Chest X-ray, PA view. Patient: 77 years old, sex F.
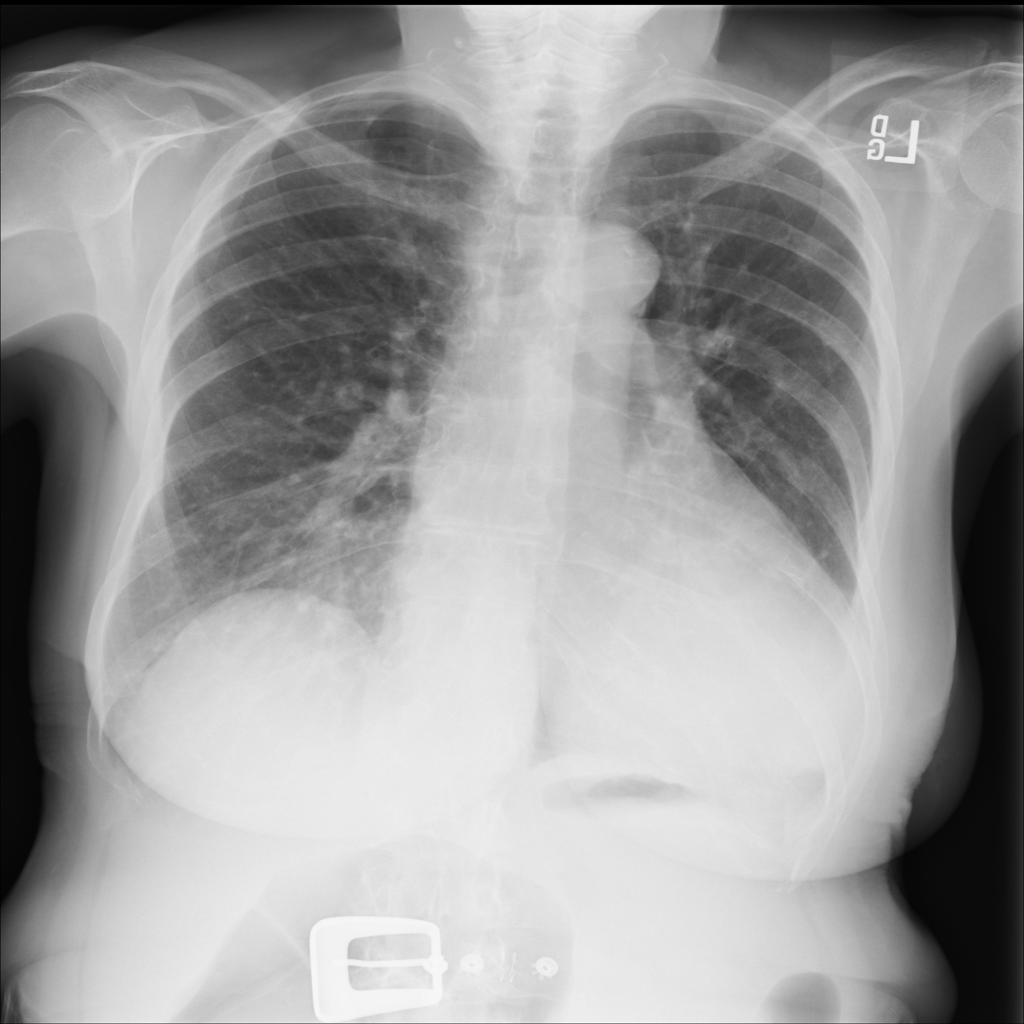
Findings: Atelectasis, Cardiomegaly, Effusion